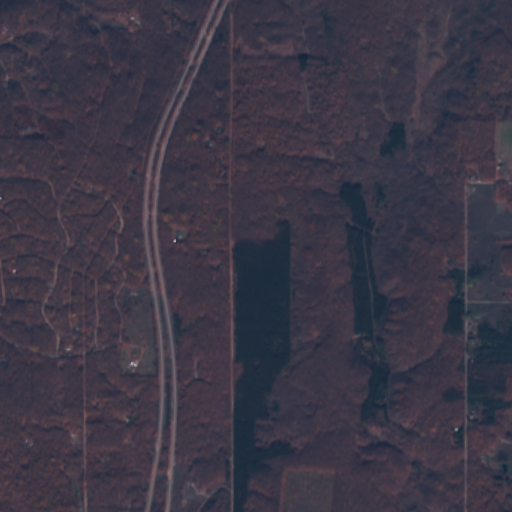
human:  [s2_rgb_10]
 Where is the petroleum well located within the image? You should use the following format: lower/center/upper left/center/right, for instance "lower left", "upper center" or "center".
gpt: The petroleum well is located in the upper right of the image.
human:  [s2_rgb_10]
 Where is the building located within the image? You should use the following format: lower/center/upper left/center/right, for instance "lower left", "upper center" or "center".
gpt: The building is located in the upper center of the image.
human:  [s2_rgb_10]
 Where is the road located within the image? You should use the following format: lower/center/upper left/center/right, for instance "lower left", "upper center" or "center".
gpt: There is no road in the image.